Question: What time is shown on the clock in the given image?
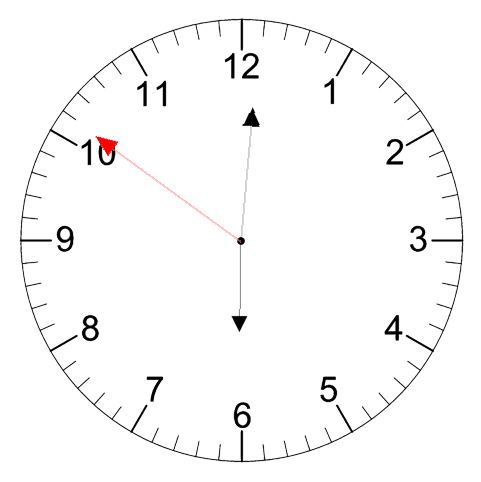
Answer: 06:00:51